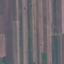
Land use / land cover class: AnnualCrop